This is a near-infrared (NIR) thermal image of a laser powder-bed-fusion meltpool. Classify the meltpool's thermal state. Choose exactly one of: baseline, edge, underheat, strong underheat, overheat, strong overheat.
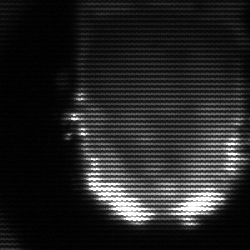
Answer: baseline